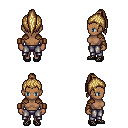
a pixel art fantasy rpg character, female body template, human, dark skin, leather shoulder armor, metal pants, blonde long topknot hairstyle, leather bracers, ghillies, four views (front, back, left, right), 2x2 character sprite sheet, small pixel art, hard edges, no anti-aliasing